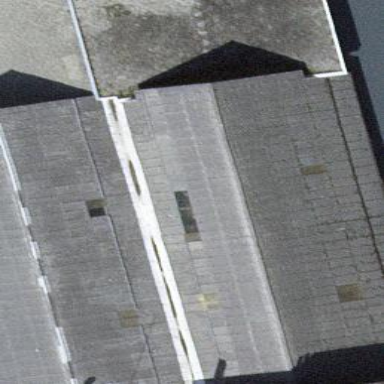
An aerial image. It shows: Building used as railway workshop.